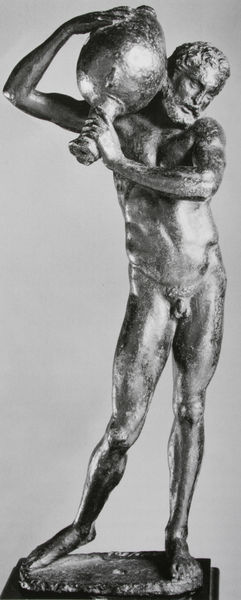
Titel: Amphorenträger
Künstler: Vittore (gen. Camelio) Gambello
Standort: Klosterneuburg
Institution: Augustiner Chorherrenstift
Schlagwörter: akt, kopf, mann, nackt, wasser, frisur, haar, nase, alt, bart, arm, arme, bärtig, gesicht, halten, mensch, sockel, stein, tragen, vollbart, hals, hände, porträt, öl, erde, schlank, figur, haare, stehend, locken, schulter, schultern, amphore, krug, skulptur, statue, vase, beine, bein, füße, haltung, last, wein, festhalten, metall, bronze, kontrapost, plastik, plinthe, knie, schenkel, geneigt, foto, fotografie, hüften, nacktheit, penis, eisen, gefäß, antike, barfuß, schwarzweiß, stand, kugel, rom, photo, erdkugel, karaffe, kraushaar, hüfte, muskel, bacchus, lastenträger, mystisch, stark, griechisch, heben, mythos, scwarz, griechenland, spielbein, standbein, guss, welt, grieche, schleuder, sportler, träger, lenden, abguß, dionysos, römisch, standbild, bauchig, bronzeguss, giessen, weltkugel, hoden, tragend, statur, essig, glied, atlas, wassermann, flussgott, getragen, wasserträger, geformt, ronde bosse, hüftknick